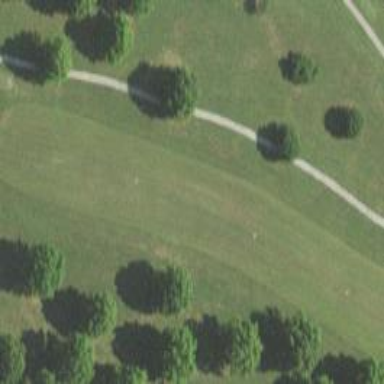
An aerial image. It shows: Golf hole.